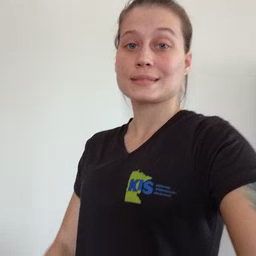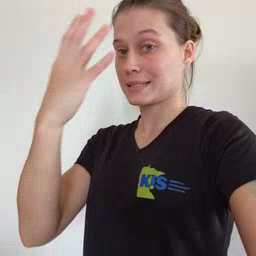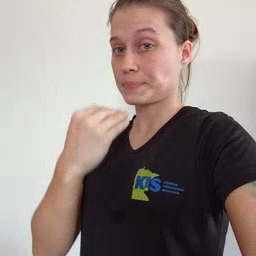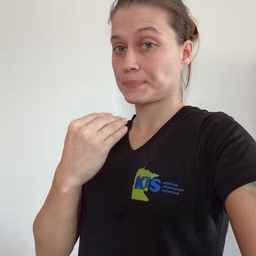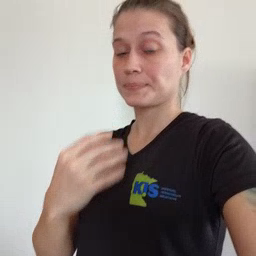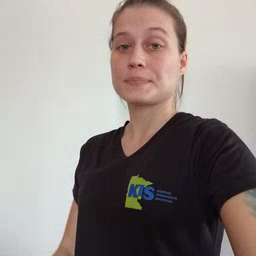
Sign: sleep